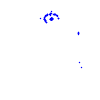
Particle: kaon